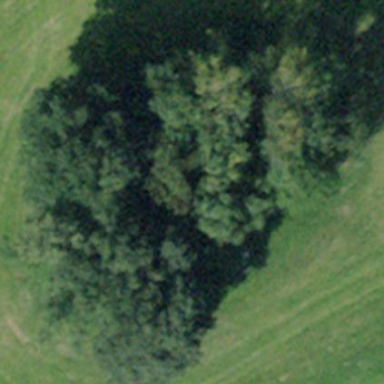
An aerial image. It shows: Forest area.